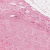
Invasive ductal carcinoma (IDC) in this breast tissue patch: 0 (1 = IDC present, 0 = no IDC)